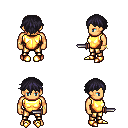
a pixel art fantasy rpg character, male body template, human, tanned skin, gold chest armor, gold greaves, raven short bangs hairstyle, bracelets, gold boots, dagger, four views (front, back, left, right), 2x2 character sprite sheet, small pixel art, hard edges, no anti-aliasing